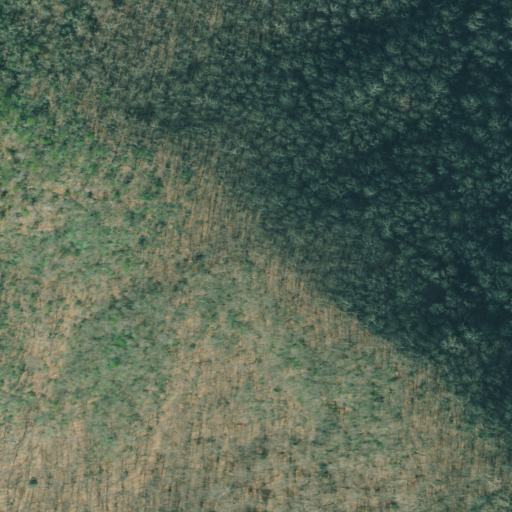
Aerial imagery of gap in Georgia named Low Gap containing deciduous forest and mixed forest